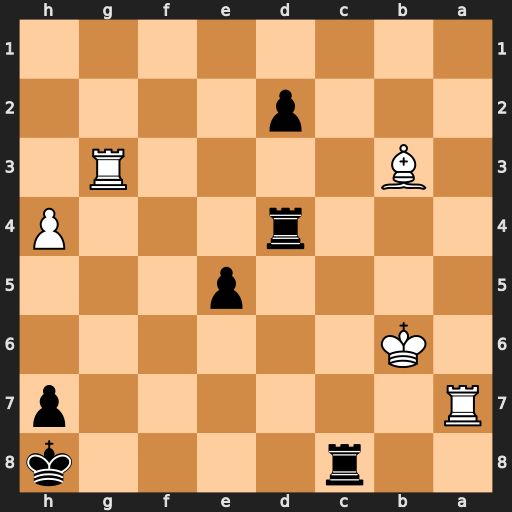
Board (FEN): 2r4k/R6p/1K6/4p3/3r3P/1B4R1/3p4/8
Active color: b
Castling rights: -
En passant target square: -
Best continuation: Rb4+ Ka5 Rxb3 Rxb3 d1=Q